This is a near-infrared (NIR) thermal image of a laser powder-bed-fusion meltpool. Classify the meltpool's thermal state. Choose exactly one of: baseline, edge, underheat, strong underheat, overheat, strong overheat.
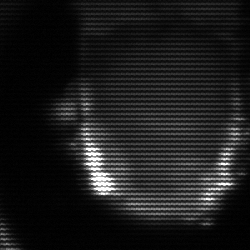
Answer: baseline